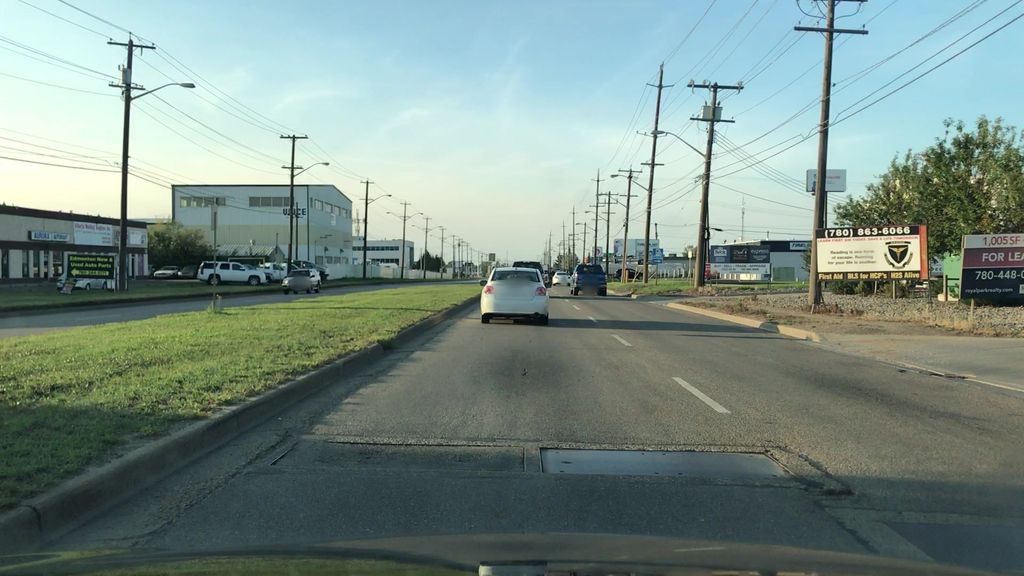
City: edmonton